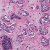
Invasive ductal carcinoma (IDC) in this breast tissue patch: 0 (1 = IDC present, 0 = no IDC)